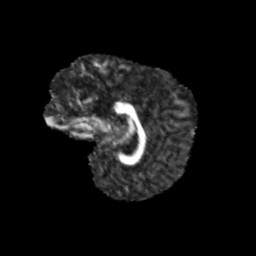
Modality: FA
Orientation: sagittal
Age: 11
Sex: female
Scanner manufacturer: siemens
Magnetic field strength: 3 T
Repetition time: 3.8 s
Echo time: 0.07 s